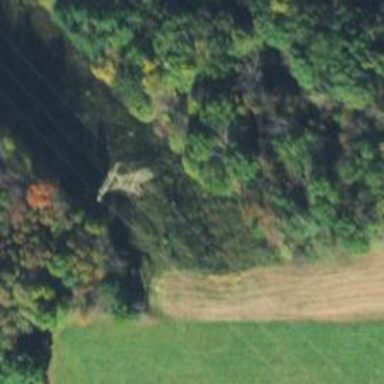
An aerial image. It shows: Lattice structure tower used for power distribution.